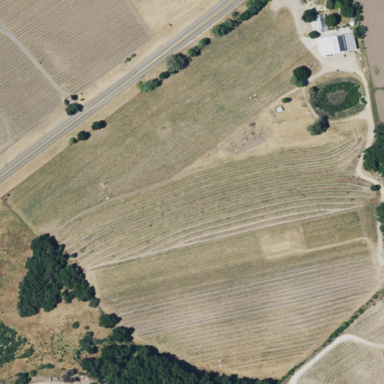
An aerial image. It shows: Vineyard growing grapes.